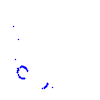
Particle: pion